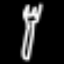
Label: fork